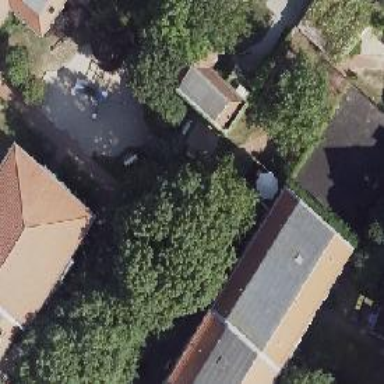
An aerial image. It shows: Building consisting of apartments with double saltbox roof shape.